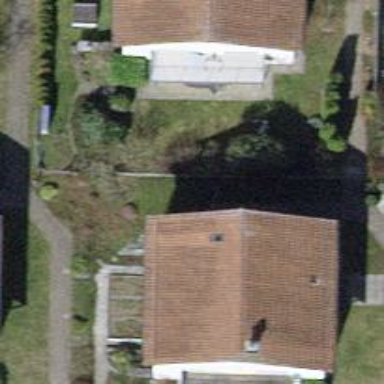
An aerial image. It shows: Building with tiled roof.